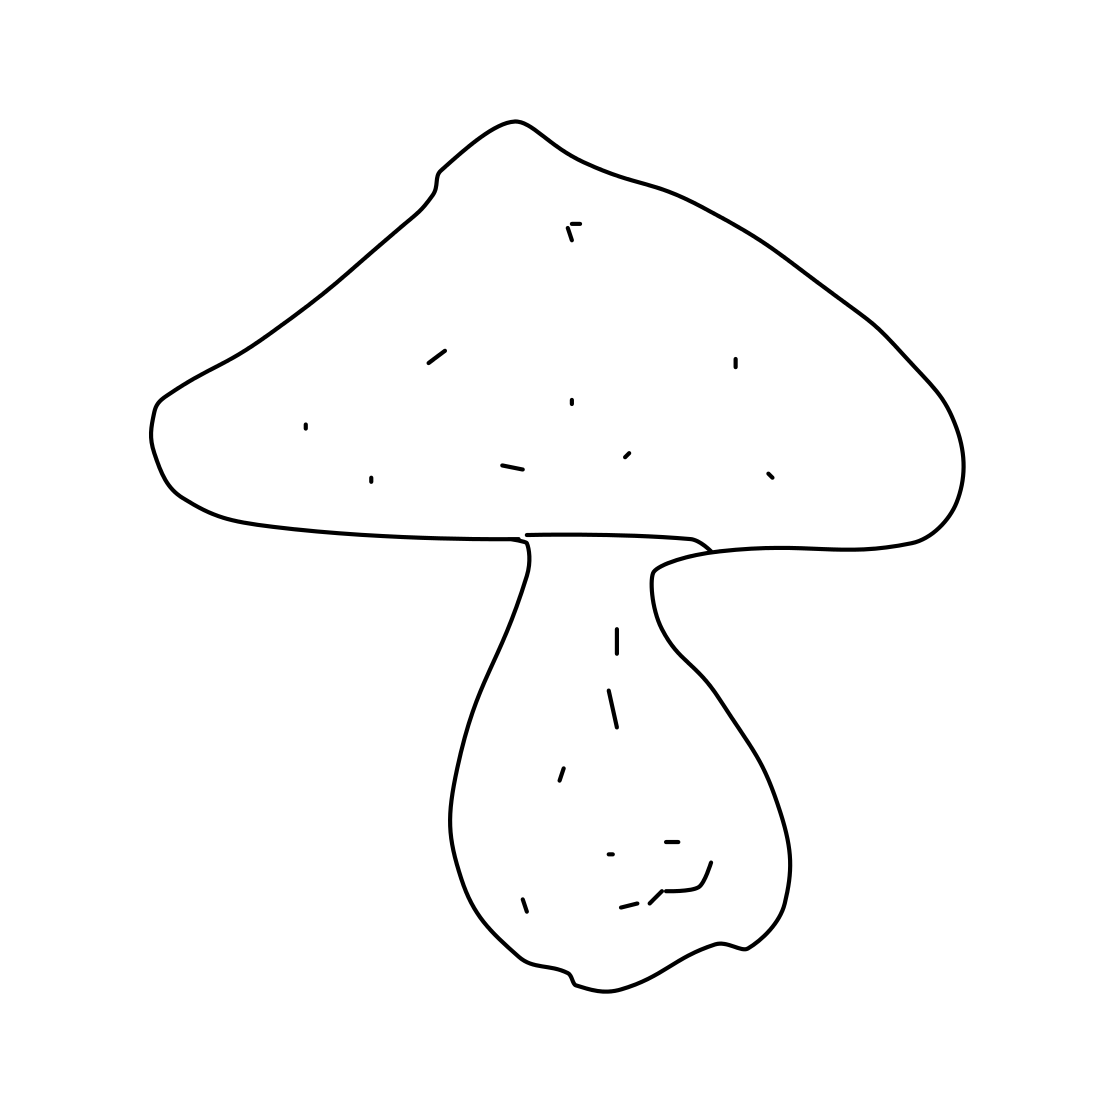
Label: mushroom